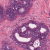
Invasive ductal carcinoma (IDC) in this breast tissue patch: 0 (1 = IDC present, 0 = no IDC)